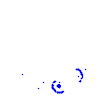
Particle: pion